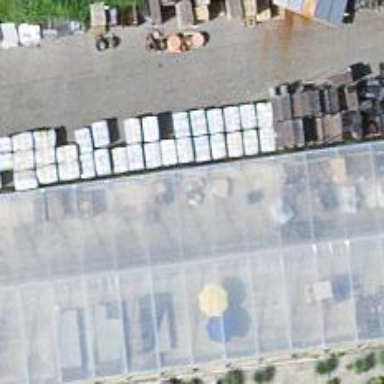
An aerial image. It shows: Greenhouse.